Field crop: maize
Growth stage: 2
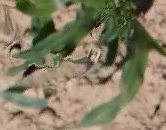
Species: maize